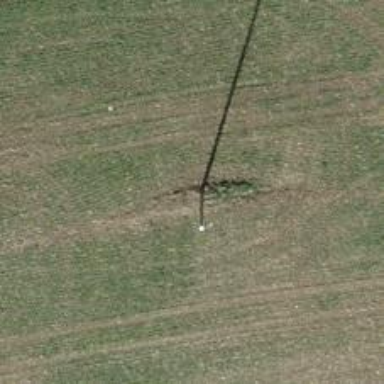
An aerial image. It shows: Power pole.